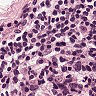
Metastatic tissue present: no